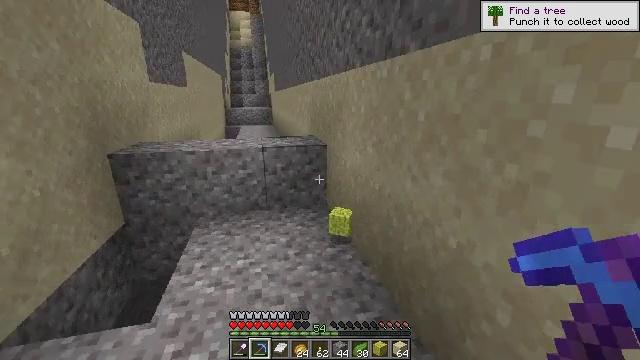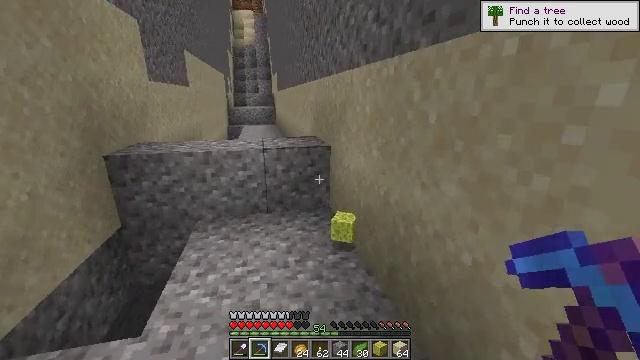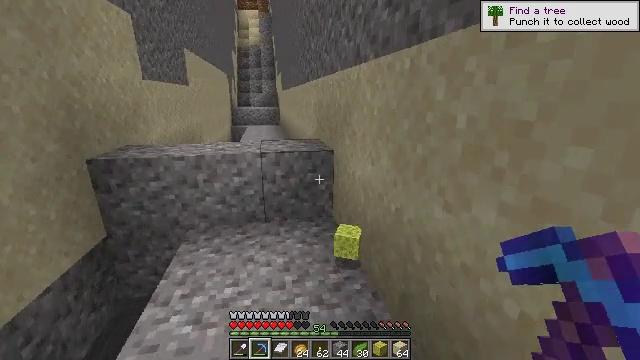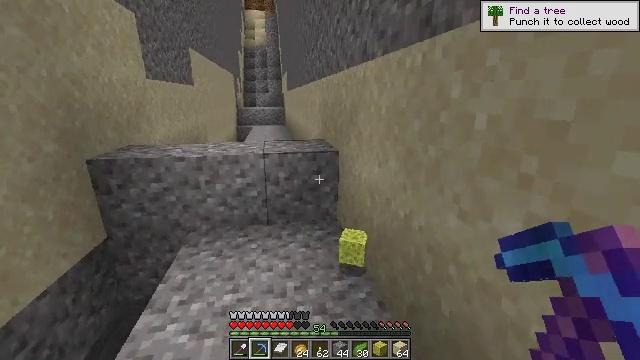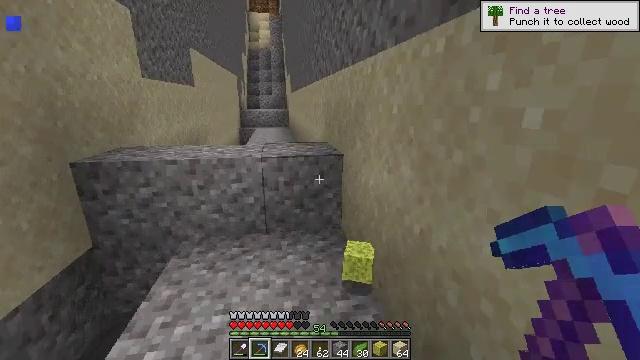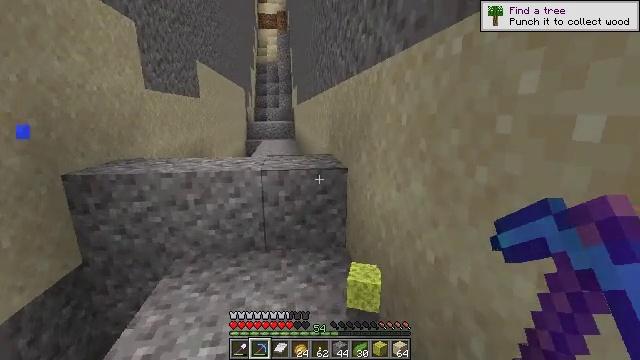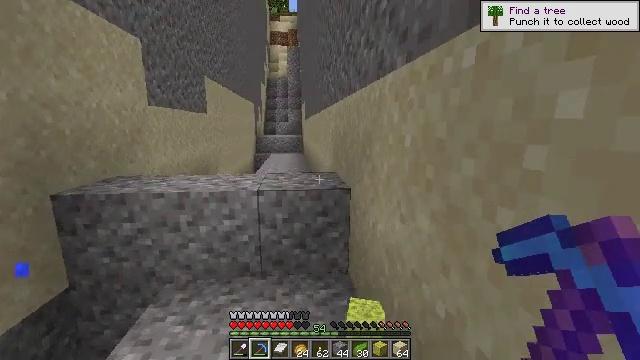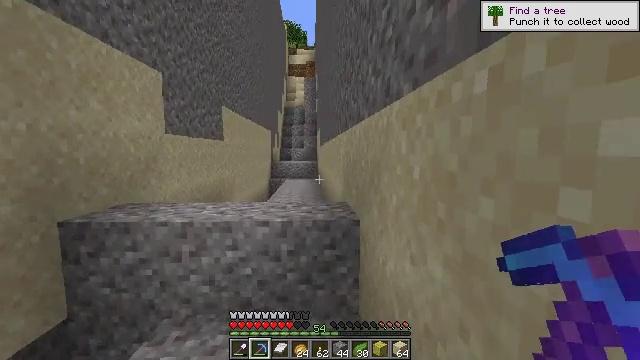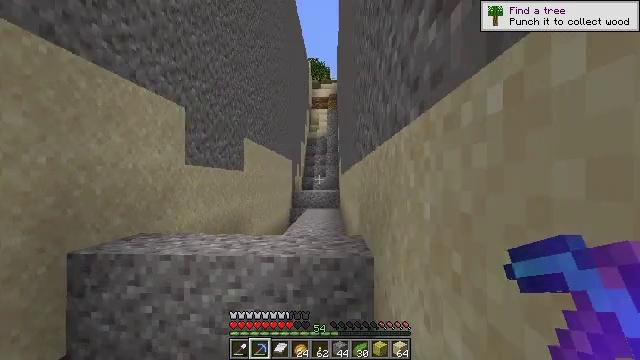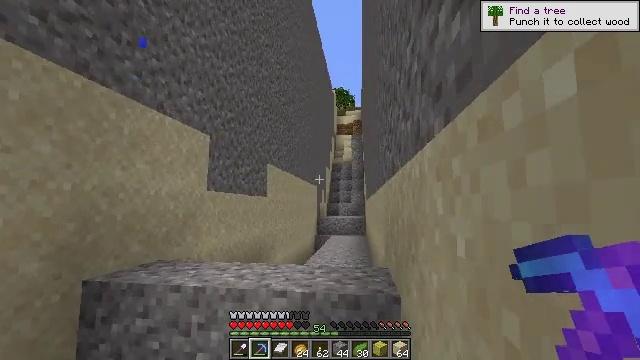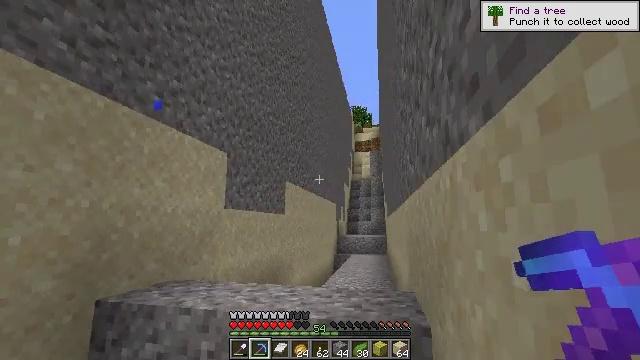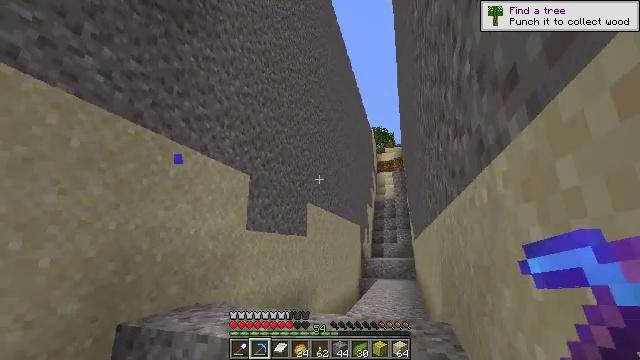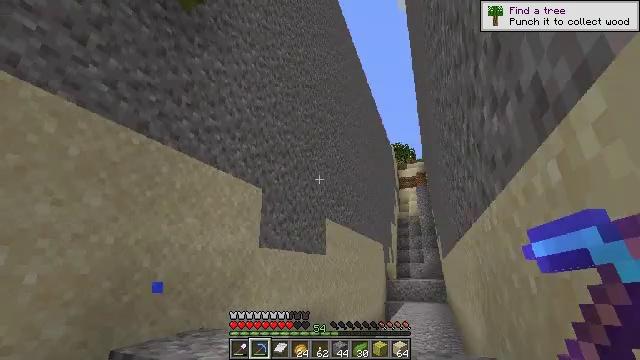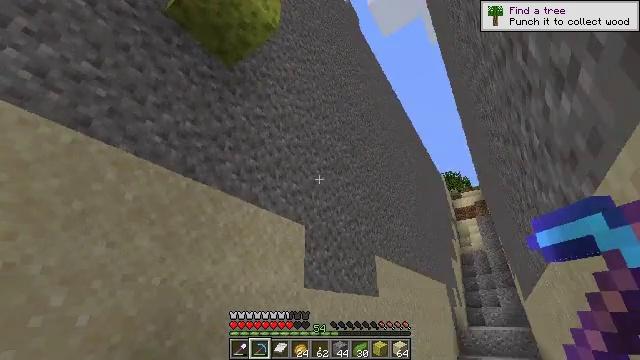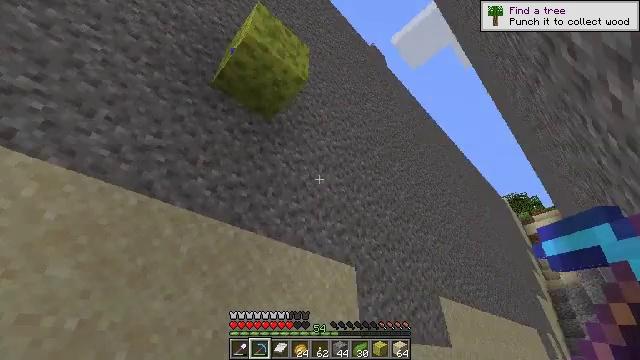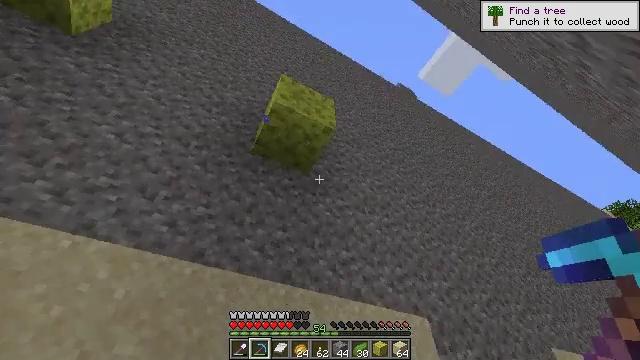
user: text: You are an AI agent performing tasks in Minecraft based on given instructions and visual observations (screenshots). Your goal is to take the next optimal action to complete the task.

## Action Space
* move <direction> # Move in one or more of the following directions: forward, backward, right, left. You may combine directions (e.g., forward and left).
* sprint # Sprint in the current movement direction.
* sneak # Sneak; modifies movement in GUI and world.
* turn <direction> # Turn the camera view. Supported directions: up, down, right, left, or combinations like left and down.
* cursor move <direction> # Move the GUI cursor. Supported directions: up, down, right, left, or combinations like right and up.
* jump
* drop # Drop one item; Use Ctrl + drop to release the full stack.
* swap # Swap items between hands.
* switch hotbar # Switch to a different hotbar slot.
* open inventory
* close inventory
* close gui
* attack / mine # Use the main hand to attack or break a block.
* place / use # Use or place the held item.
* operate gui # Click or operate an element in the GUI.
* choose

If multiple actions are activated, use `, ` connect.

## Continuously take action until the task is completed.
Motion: motion action
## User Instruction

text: Gather a wet sponge from the ocean.
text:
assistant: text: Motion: move forward
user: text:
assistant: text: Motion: move forward, turn left
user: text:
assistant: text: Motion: move forward, turn left
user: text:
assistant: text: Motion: move forward
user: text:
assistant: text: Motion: move forward and move right, turn left and up
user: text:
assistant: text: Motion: move forward and move right, turn left and up
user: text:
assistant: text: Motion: move forward and move right, turn left and up
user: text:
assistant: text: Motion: move forward and move right, turn left and up
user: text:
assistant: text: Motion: move forward and move right, turn left and up
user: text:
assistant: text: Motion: move forward and move right, turn left and up
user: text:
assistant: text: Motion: move forward and move right, turn left and up
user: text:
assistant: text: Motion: move forward and move right, turn left and up
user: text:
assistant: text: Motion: move forward and move right, turn left and up
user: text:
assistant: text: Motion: move forward and move right, turn left and up
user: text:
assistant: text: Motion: move forward, turn left and up
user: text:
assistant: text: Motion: move forward, turn left and up
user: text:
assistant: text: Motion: turn left and up
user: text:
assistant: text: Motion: turn left and up
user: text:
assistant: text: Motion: turn left and up
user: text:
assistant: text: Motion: turn left and up
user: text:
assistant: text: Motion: no_op
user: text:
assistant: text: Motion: no_op
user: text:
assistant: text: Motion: no_op
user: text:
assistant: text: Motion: no_op
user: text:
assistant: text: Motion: no_op
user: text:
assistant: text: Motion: no_op
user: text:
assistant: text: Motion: no_op
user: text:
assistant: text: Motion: no_op
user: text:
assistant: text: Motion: turn up
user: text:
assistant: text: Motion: turn up